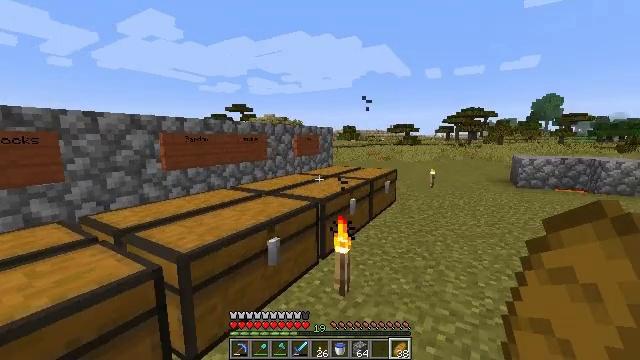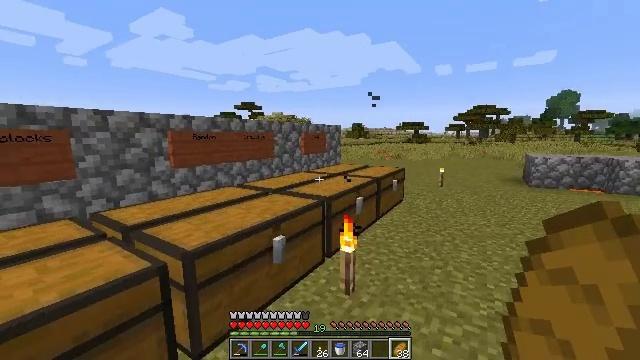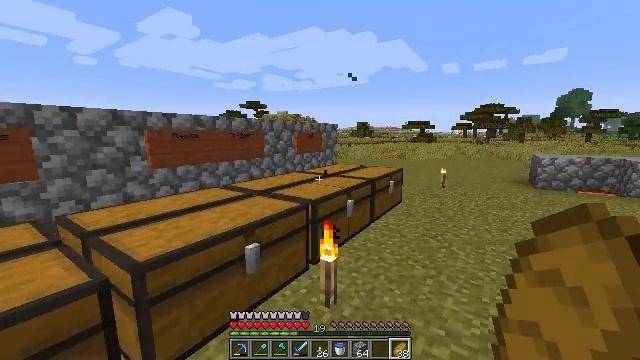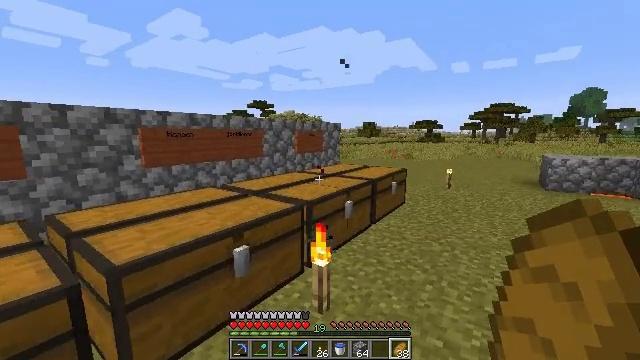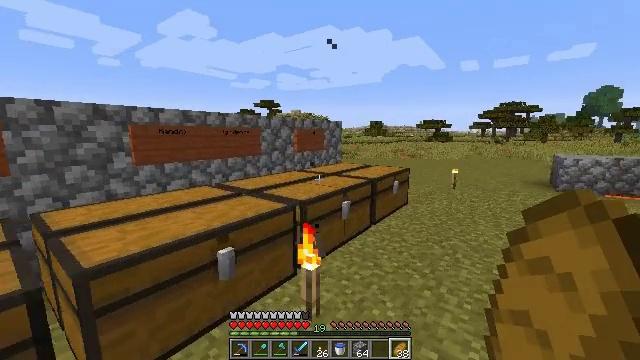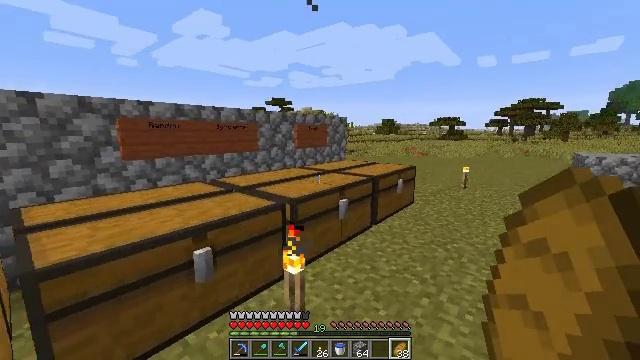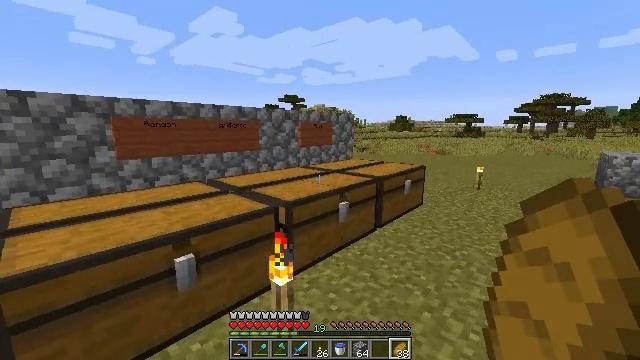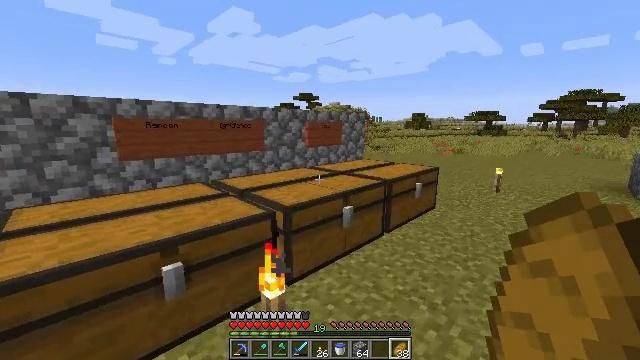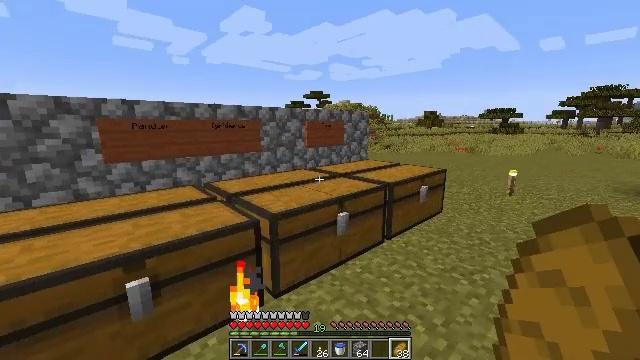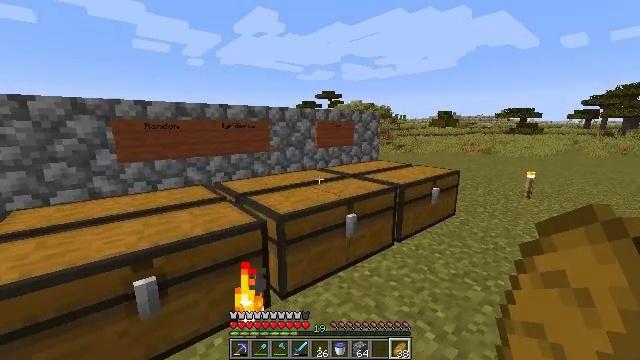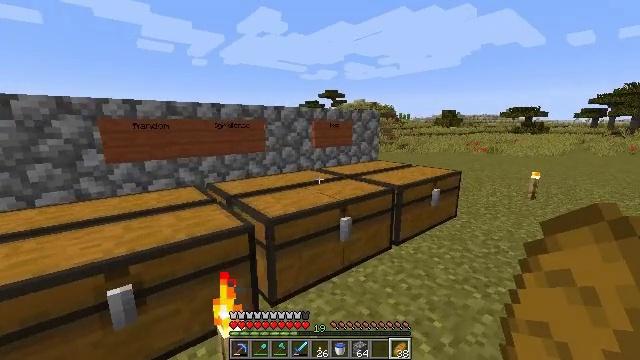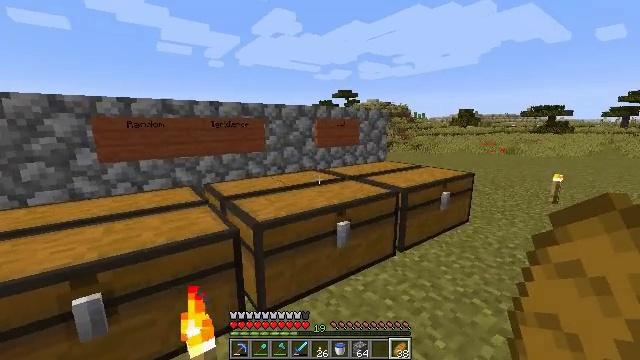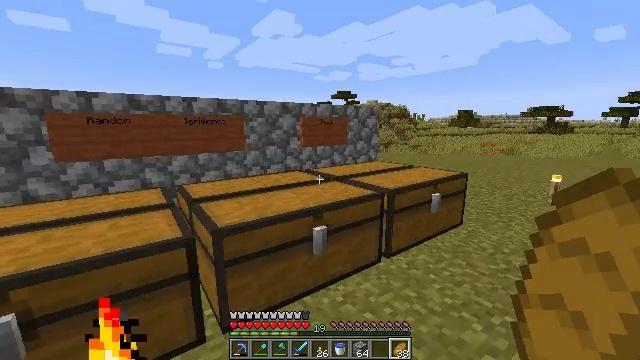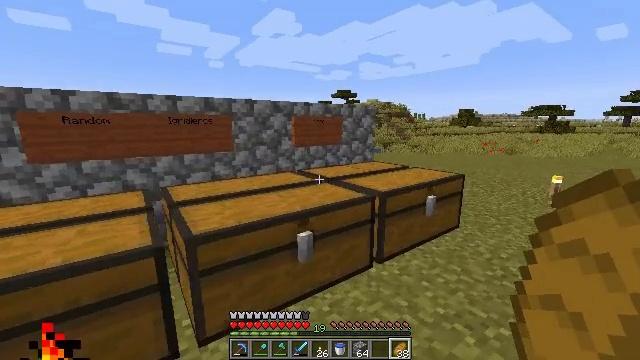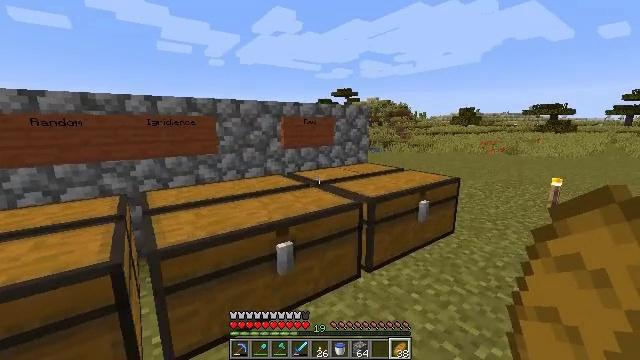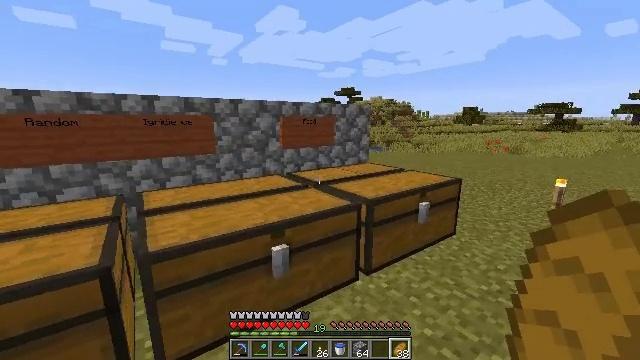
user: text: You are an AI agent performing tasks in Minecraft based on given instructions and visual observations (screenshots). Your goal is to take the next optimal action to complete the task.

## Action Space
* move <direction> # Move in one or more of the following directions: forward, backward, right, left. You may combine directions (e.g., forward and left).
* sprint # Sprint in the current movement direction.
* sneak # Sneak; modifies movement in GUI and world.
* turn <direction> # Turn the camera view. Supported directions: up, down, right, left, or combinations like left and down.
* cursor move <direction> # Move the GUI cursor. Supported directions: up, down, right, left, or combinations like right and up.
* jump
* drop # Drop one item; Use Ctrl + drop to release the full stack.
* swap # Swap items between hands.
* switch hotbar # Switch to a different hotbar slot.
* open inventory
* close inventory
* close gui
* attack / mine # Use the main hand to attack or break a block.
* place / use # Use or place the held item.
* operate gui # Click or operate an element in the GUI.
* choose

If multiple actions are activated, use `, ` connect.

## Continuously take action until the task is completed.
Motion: motion action
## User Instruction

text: Get wheat from the farmland.
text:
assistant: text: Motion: move forward and move right, turn left
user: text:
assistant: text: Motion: move forward and move right, turn left
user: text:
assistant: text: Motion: move forward and move right, turn left
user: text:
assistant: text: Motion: move forward and move right, turn left
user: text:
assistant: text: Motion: move forward and move right, turn left
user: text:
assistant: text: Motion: move forward and move right, turn left
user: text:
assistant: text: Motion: move forward and move right, turn left
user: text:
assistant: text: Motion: move forward and move right, turn left
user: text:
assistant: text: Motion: move forward and move right, turn left
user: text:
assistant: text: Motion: move forward and move right
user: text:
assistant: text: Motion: move forward and move right, turn left
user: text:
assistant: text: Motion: move forward and move right
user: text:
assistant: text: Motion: move forward and move right
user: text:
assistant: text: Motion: move forward and move right
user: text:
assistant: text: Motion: move forward and move right
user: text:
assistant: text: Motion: move forward and move right, turn left
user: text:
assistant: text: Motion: move forward and move right, turn left
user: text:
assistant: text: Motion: move forward and move right, turn left
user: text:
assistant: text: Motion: move forward and move right, turn left
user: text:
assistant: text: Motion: move forward and move right, turn left
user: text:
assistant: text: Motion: move forward and move right, turn left
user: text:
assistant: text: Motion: move forward and move right, turn left
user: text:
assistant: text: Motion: move forward and move right, turn left
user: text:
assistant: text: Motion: move forward
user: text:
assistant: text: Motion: move forward
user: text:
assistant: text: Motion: turn left
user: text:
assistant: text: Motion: turn left
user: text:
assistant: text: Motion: turn left, use / place
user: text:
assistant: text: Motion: use / place
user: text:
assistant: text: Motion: use / place